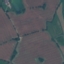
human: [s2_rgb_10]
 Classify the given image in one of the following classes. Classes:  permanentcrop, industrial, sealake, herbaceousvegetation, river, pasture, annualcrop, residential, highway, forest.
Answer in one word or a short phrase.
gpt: Pasture